Aerial crown-view tile of a tropical tree (Barro Colorado Island, Panama), acquired 20241014:
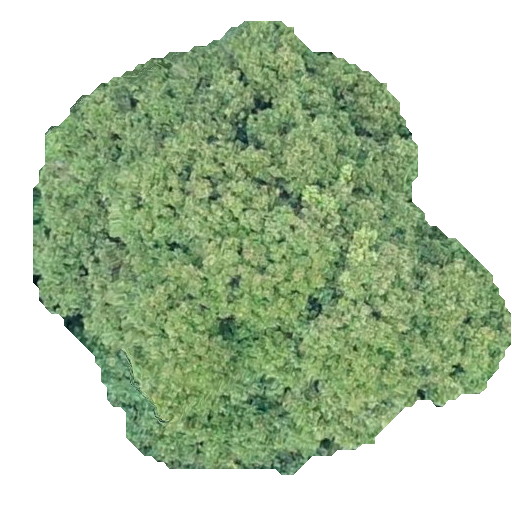
Species: Prioria copaifera
GBIF accepted scientific name: Prioria copaifera
Crown area: 231.493 m²